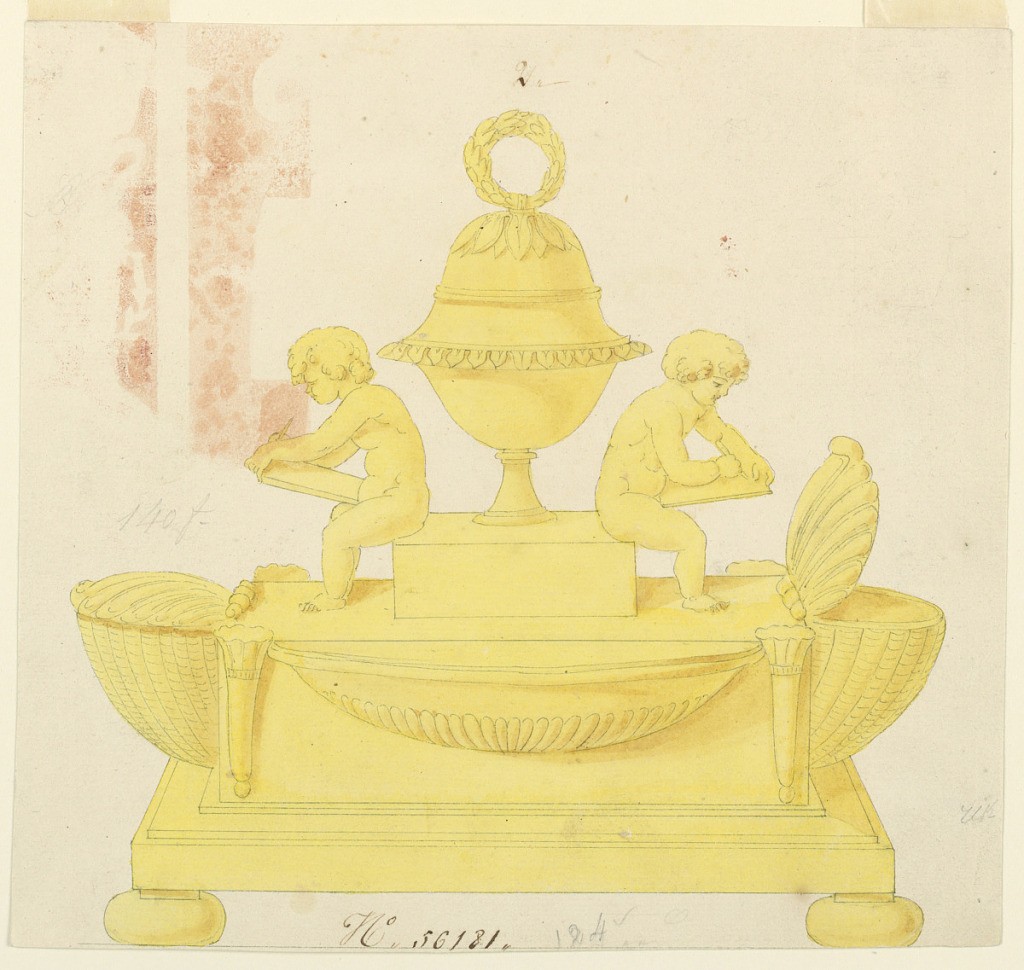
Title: Design for ink stand
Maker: Lefebvre Manufactory, Tournai
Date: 1800–1825
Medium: Brush and yellow, red watercolor, black wash, graphite, on cream laid paper
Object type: Drawing
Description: Rectangular base on cushion feet supports inkstand consisting of two inkpots in shell motif, lid open on right pot, pen holders on each side of fluted basin. A covered cup with a knop in shape of a wreath stands on a block, on which putti holding a pen and writing tablet, are seating on either side.